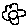
Label: flower